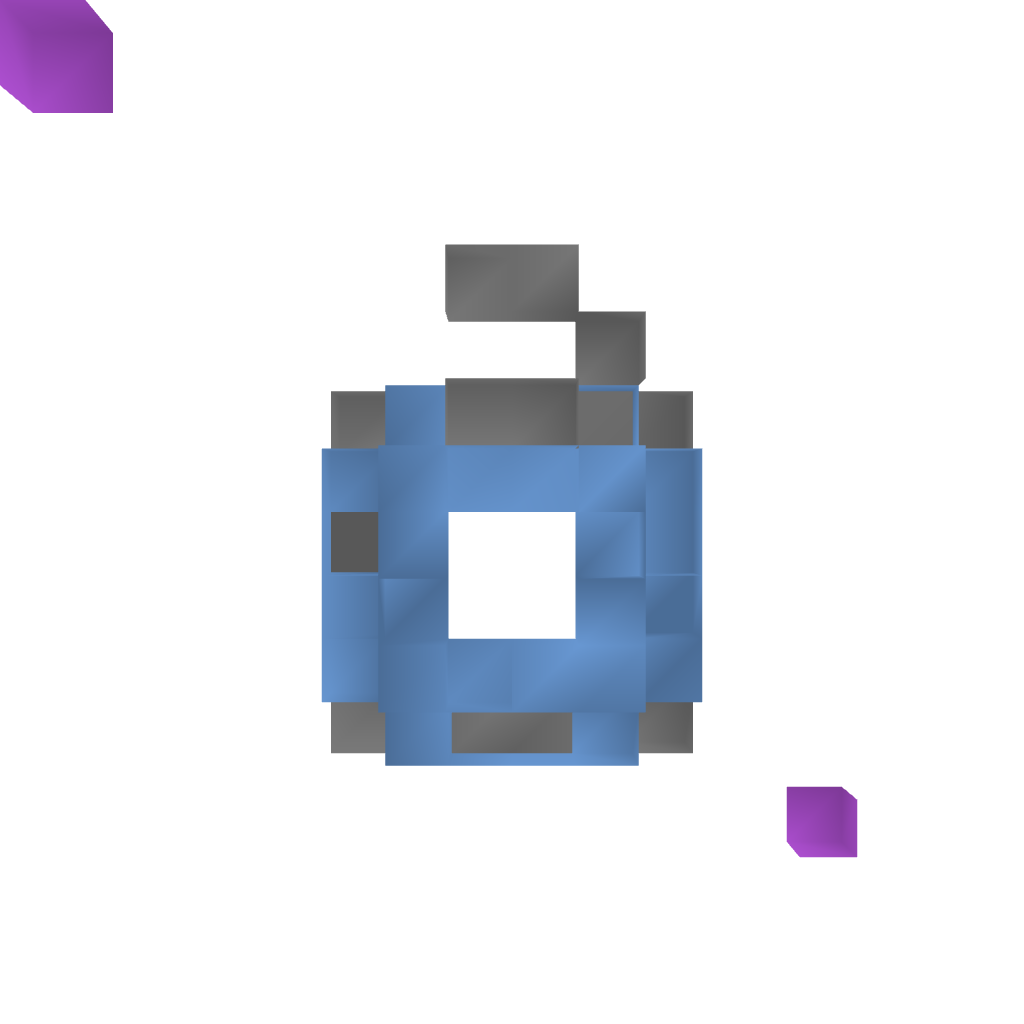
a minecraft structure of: Door 4x4 + 2x2 bad low quality